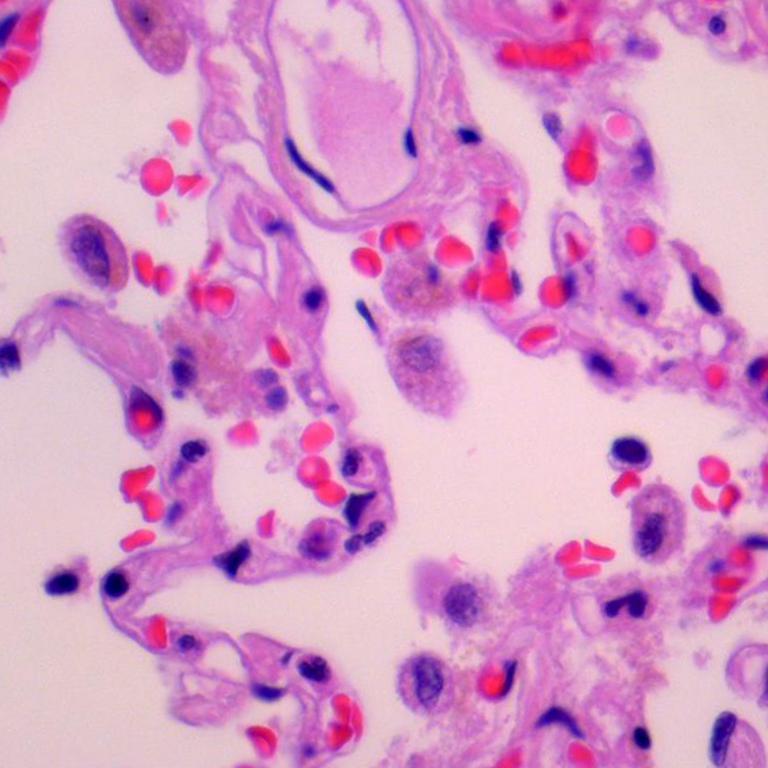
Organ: lung
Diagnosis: benign